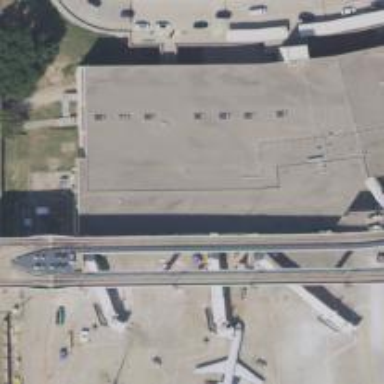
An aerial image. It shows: Airport gate.